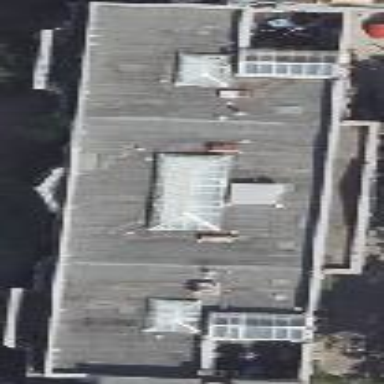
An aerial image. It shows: Building with flat roof.